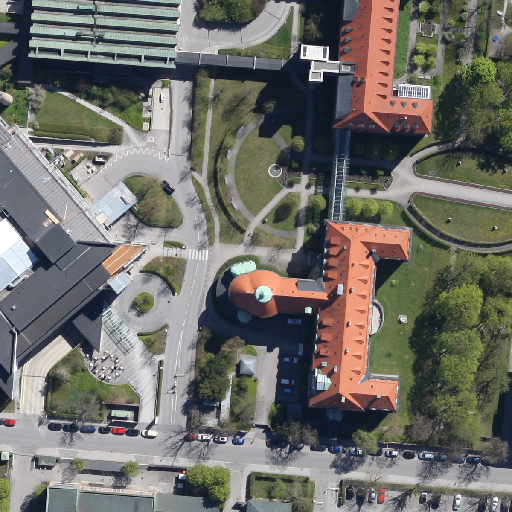
Referring expression: impervious surface